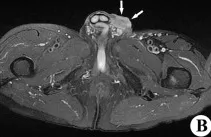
A 67-year-old patient with EMPD. A lesion with irregular margin ( ) was found at his left scrotum in T2WI fat-suppressed sequences of MR (B).
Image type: radiology (mri)